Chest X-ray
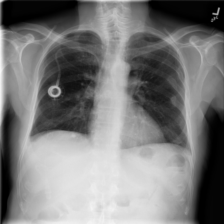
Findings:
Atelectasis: negative
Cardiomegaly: negative
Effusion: positive
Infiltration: negative
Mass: negative
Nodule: negative
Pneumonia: negative
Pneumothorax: negative
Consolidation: negative
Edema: negative
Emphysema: negative
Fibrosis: negative
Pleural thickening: negative
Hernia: negative